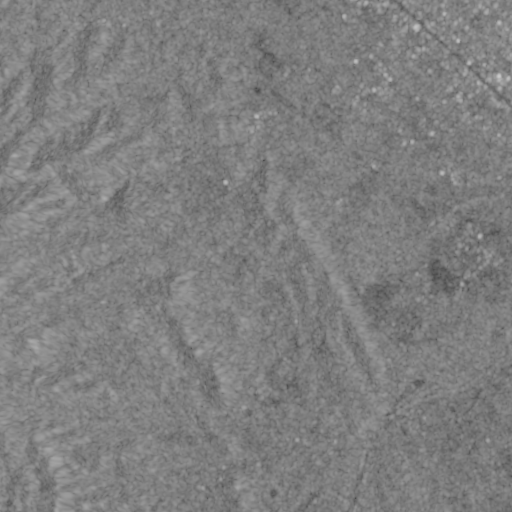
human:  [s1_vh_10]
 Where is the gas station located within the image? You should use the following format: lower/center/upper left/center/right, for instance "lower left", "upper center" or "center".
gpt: The gas station is located in the upper right of the image.
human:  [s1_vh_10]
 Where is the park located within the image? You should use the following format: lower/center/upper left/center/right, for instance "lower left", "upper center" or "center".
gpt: The park is located in the upper right of the image.
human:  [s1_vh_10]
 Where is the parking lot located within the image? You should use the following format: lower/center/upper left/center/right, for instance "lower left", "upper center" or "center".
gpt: The parking lot is located in the upper right of the image.
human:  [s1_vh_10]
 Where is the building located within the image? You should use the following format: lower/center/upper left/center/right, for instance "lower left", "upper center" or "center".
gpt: There is no building in the image.

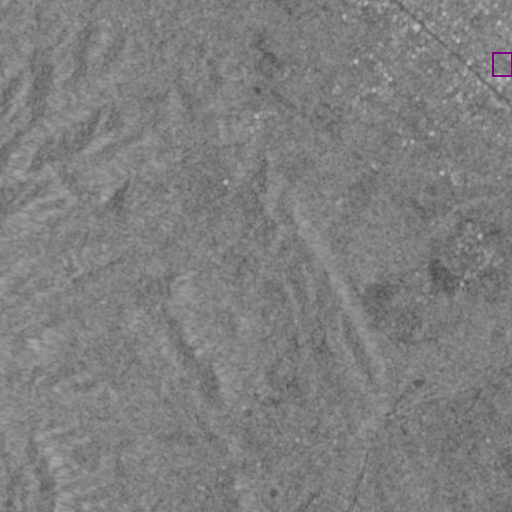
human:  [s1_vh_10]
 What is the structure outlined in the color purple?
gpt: The structure outlined in purple is a park.
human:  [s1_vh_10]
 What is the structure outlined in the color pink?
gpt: There is no pink outline.